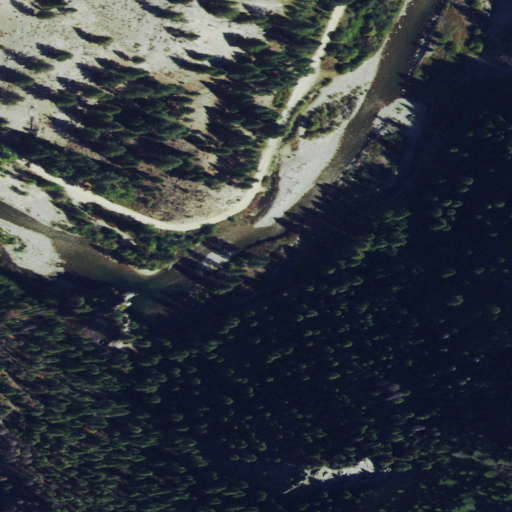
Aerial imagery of depression(s) in Idaho named Big Hole containing evergreen forest, shrub, grassland, and woody wetlands